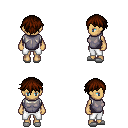
a pixel art fantasy rpg character, female body template, human, tanned skin, steel chest armor, white pants, brown short bangs hairstyle, white slippers, four views (front, back, left, right), 2x2 character sprite sheet, small pixel art, hard edges, no anti-aliasing